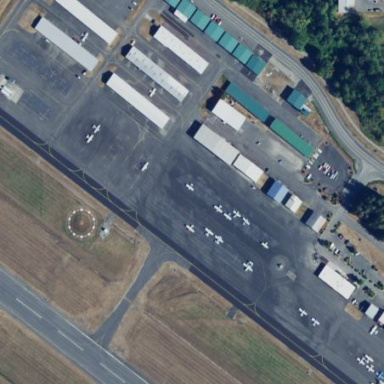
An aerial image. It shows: Apron at the airport.